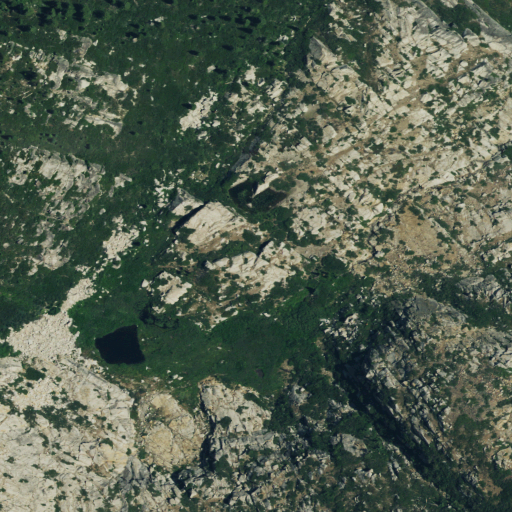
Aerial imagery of plain(s) in California named Hells Half Acre containing shrub, evergreen forest, and woody wetlands